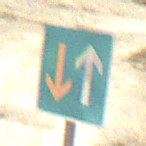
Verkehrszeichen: VorrangVorGegenverkehr
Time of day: Midday
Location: Outdoor (Beach)
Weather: PartlyCloudy
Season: NotSpecified
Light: Natural